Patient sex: M
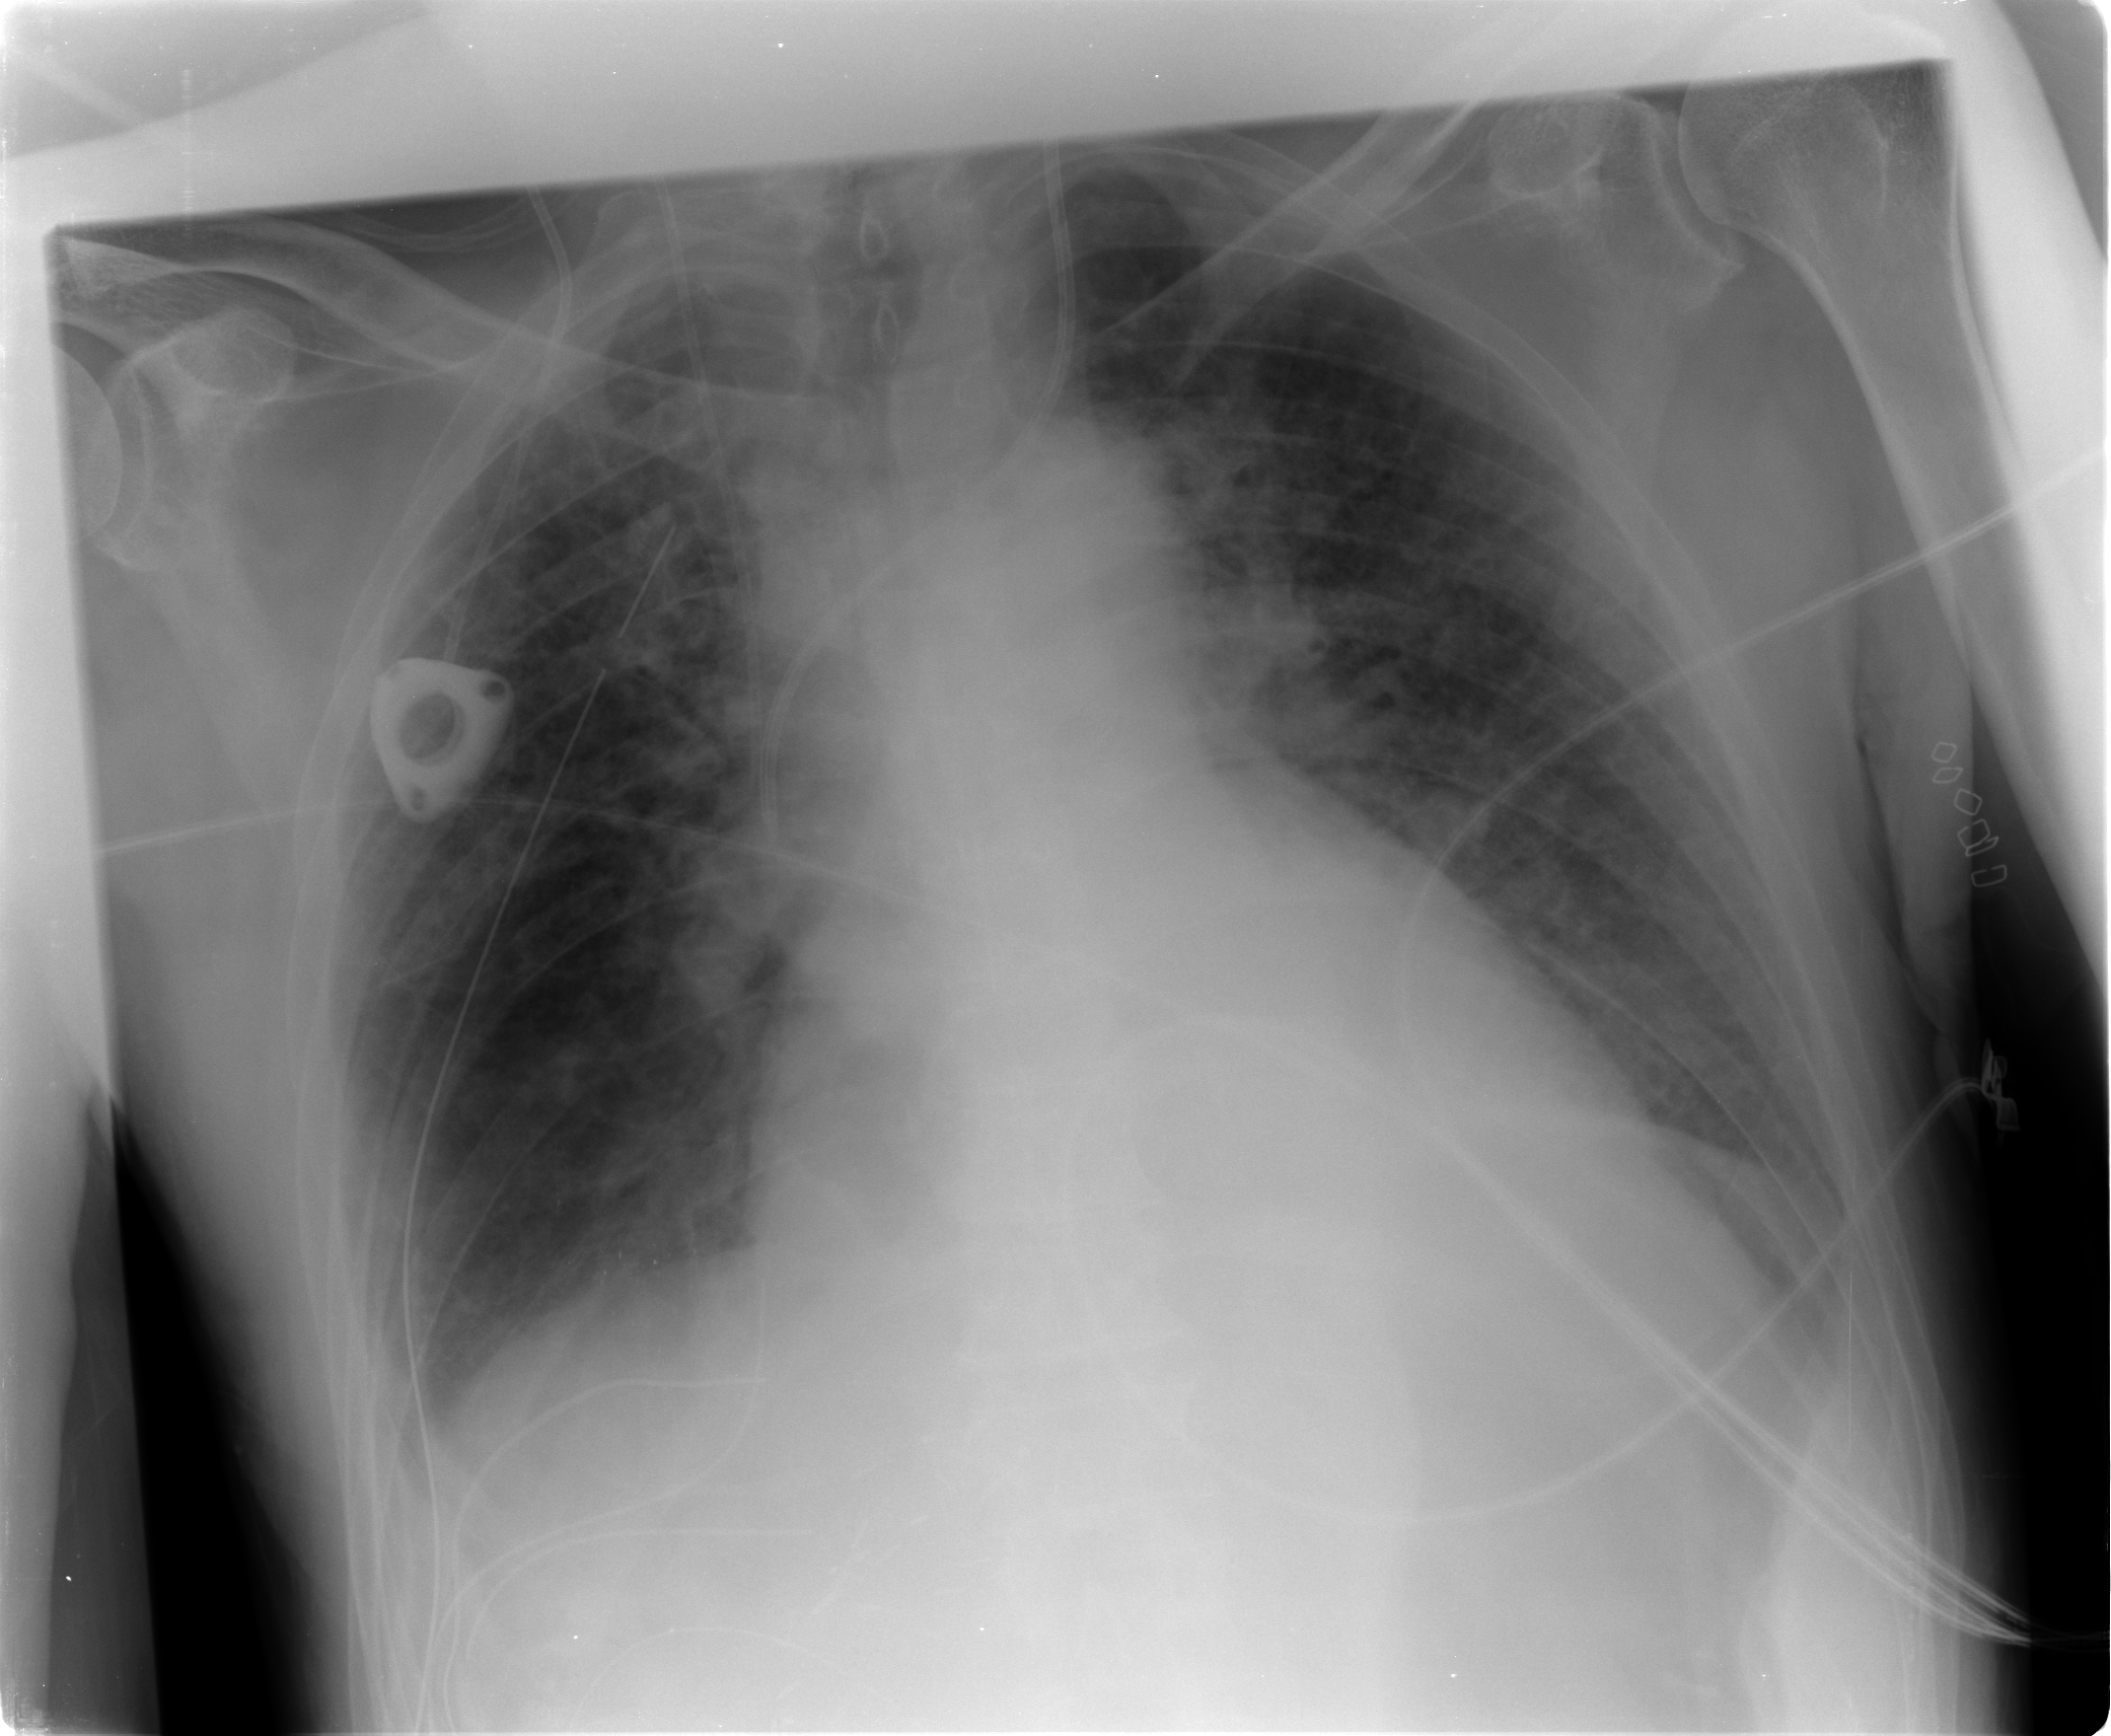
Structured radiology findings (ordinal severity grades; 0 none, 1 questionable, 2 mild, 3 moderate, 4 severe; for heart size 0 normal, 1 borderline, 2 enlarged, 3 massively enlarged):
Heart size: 2
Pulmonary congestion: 2
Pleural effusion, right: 2
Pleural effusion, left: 0
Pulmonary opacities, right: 0
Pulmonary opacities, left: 2
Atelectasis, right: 2
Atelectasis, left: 2